Field crop: maize
Growth stage: 1
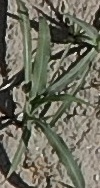
Species: sorghum